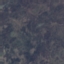
Label: HerbaceousVegetation